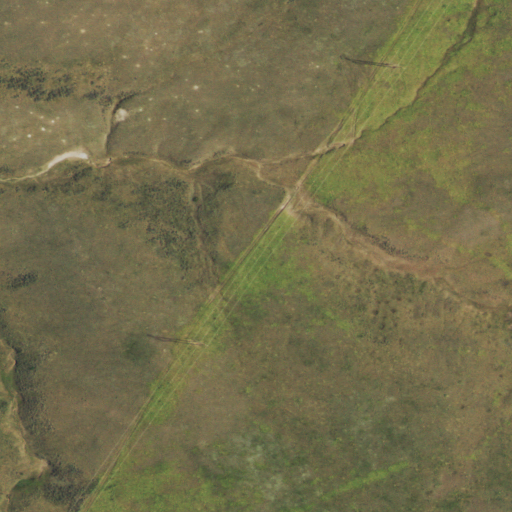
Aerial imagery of plain(s) in Wyoming named Negro Creek Park containing shrub, grassland, and herbaceous wetlands